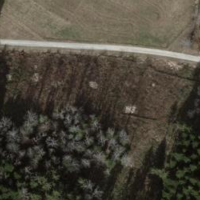
EUNIS habitat code: 43
Species observed at this site:
Petasites hybridus